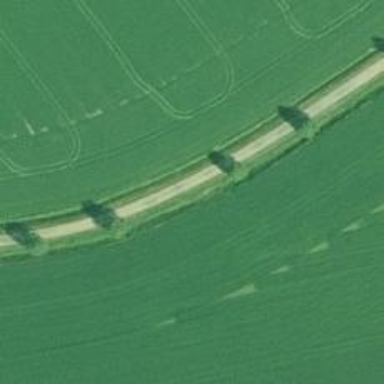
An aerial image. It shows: Track with grade2 tracktype.